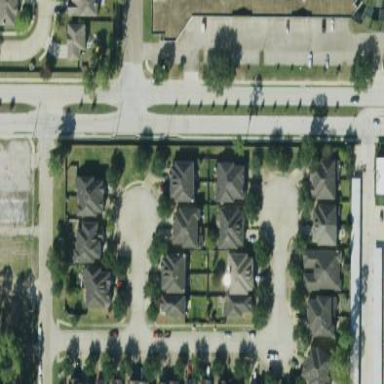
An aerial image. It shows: Neighbourhood with single-family residential houses.